Question: How do I put a control (button, panel, pagecontrol, label) in the glass area of a windows form?

Thanks!
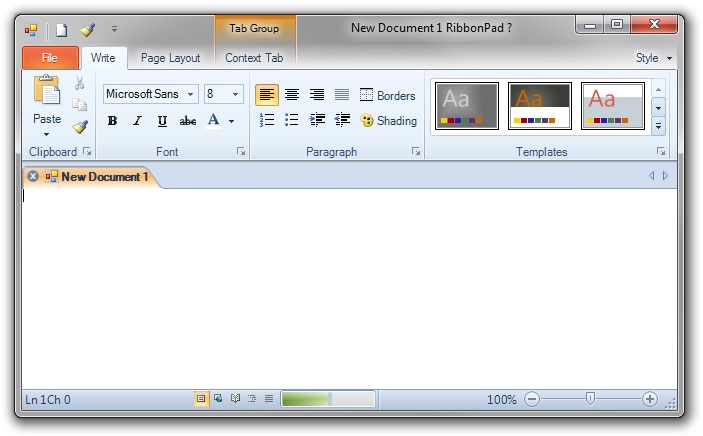
Answer: Chris Rolliston explains how to do this in his article: <URL>.
A demo project can be downloaded here: <URL>